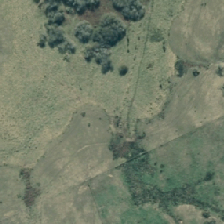
Land cover: herbaceous_freshwater_vege